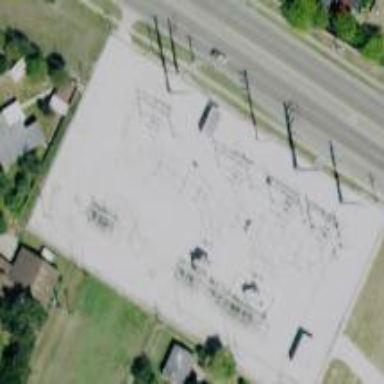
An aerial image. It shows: Distribution power substation secured by fence.